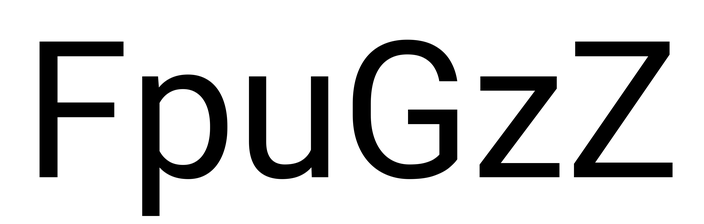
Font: Roboto_Regular